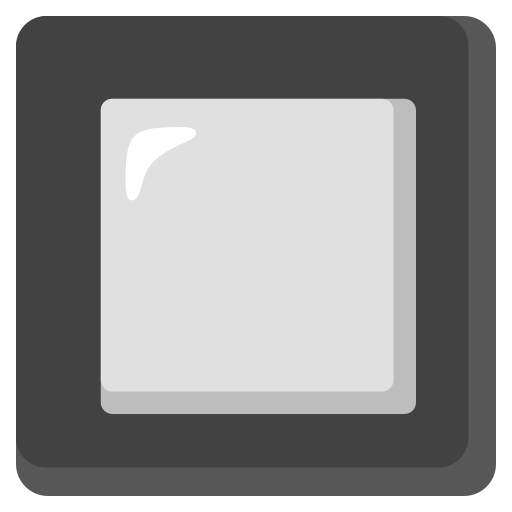
Emoji: 🔲